Question: I need to identify the "quality" of the user's pronunciation with the help of Microsoft speech SDK ('System.Speech.Recognition'). I am using MS Speech Engine - US, so what I actually need is to find out how close the speaker's voice is to the "North American" accent.
One way of doing this is by checking how close the user's voice is to the US English phonetic pronunciation. As mentioned in MSDN, it seems like this process is done inside the speech SDK by it self, so I need to get that out. Since we can set the phonetic to the engine by our selves as well, I am sure this is possible.
However, I have no clear idea about what I have to do. So, what can I do to find out the quality of the user's pronunciation/How close it is to US North American English phonetic pronunciation? User will only have to speak pre-defined sentences like "Hello World. I am here".
## Update
I got some kind of "phonemes" (as mentioned in MSDN) by the use of following code
'''
using System;
using System.Collections.Generic;
using System.Linq;
using System.Text;
using System.Speech.Recognition;
using System.Speech.Synthesis;
using System.Windows.Forms;
using System.IO;
namespace US_Speech_Recognizer
{
public class RecognizeSpeech
{
private SpeechRecognitionEngine sEngine; //Speech recognition engine
private SpeechSynthesizer sSpeak; //Speech synthesizer
string text3 = "";
public RecognizeSpeech()
{
//Make the recognizer ready
sEngine = new SpeechRecognitionEngine(new System.Globalization.CultureInfo("en-US"));
//Load grammar
Choices sentences = new Choices();
sentences.Add(new string[] { "I am hungry" });
GrammarBuilder gBuilder = new GrammarBuilder(sentences);
Grammar g = new Grammar(gBuilder);
sEngine.LoadGrammar(g);
//Add a handler
sEngine.SpeechRecognized +=new EventHandler<SpeechRecognizedEventArgs>(sEngine_SpeechRecognized);
sSpeak = new SpeechSynthesizer();
sSpeak.Rate = -2;
//Computer speaks the words to get the phones
Stream stream = new MemoryStream();
sSpeak.SetOutputToWaveStream(stream);
sSpeak.Speak("I was hungry");
stream.Position = 0;
sSpeak.SetOutputToNull();
//Configure the recognizer to stream
sEngine.SetInputToWaveStream(stream);
sEngine.RecognizeAsync(RecognizeMode.Single);
}
//Start the speech recognition task
private void sEngine_SpeechRecognized(object sender, SpeechRecognizedEventArgs e)
{
string text = "";
if (e.Result.Text == "I am hungry")
{
foreach (RecognizedWordUnit wordUnit in e.Result.Words)
{
text = text + wordUnit.Pronunciation + "
";
}
MessageBox.Show(e.Result.Text + "
" + text);
}
}
}
}
'''
This is the direct code snippet related to the phonemes (extracted from the above code)
'''
//Start the speech recognition task
private void sEngine_SpeechRecognized(object sender, SpeechRecognizedEventArgs e)
{
string text = "";
if (e.Result.Text == "I am hungry")
{
foreach (RecognizedWordUnit wordUnit in e.Result.Words)
{
text = text + wordUnit.Pronunciation + "
";
}
MessageBox.Show(e.Result.Text + "
" + text);
}
}
'''
Following is my output. The phonemes I got are displayed starting from the second line. First line simply shows the recognized sentence

So, please tell me, according to the MSDN this is "phonemes". So, is this is the "phonemes" actually? I have never seen these, that is why.
above code is done according to this link <URL>
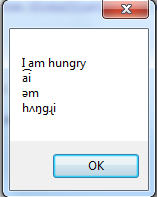
Answer: Ok, here's how I'd approach the problem.
First, load up the dictation engine with the Pronunciation topic, which will return the phonemes spoken by the user (in the Recognition event).
Second, get the reference phonemes for the word using the <URL>.
Once you have the two sets of phonemes, you can compare them. Essentially, the phonemes are separated by spaces, and each phoneme is represented by a short tag (described in the <URL>.
Given this, you should be able to compute a score by comparing the phonemes by any number of approximate string matching schemes (e.g., <URL>.
You might find the problem simpler by comparing phone IDs rather than strings; <URL> can convert the phoneme strings to an array of phoneIDs, one ID per phoneme. That would give you a pair of null-terminated integer arrays, perhaps better suited for your comparison algorithm.
You could use the engine confidence to penalize matches, as low engine confidence indicates that the incoming audio doesn't closely match the engine's idea of the phoneme.